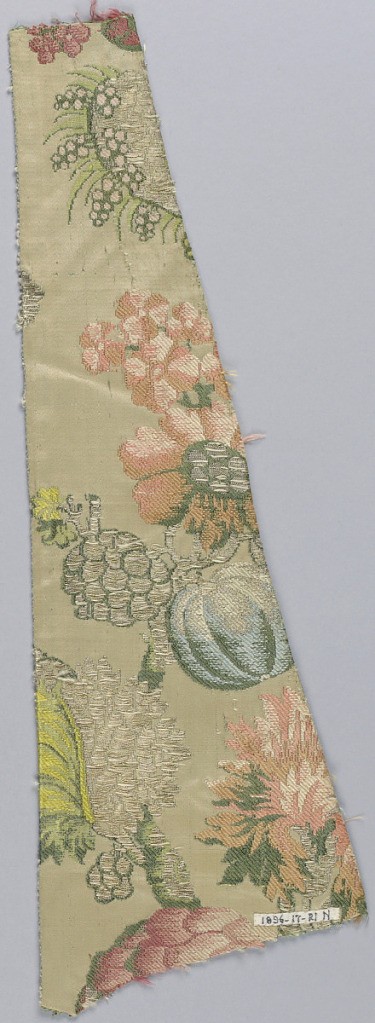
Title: Fragments
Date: ca. 1835
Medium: silk, metallic Technique: woven
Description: Polychrome design of broken branches with large fruits and flowers.